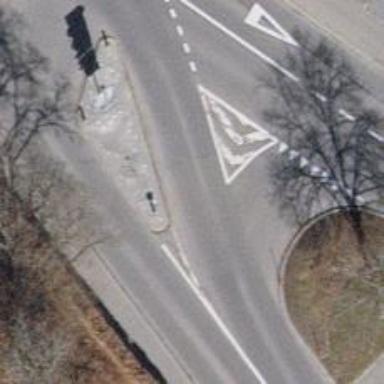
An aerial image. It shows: Road with "give way" sign.